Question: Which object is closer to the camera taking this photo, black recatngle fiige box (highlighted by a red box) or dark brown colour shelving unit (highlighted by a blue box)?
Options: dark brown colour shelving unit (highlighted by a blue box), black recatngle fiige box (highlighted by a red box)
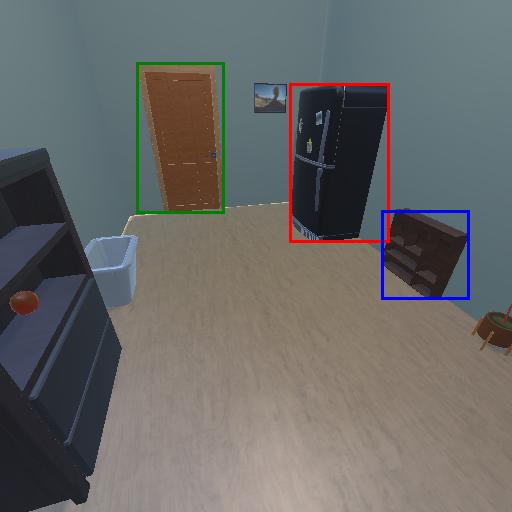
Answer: dark brown colour shelving unit (highlighted by a blue box)